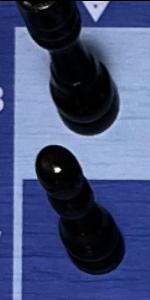
Label: Pawn_Black